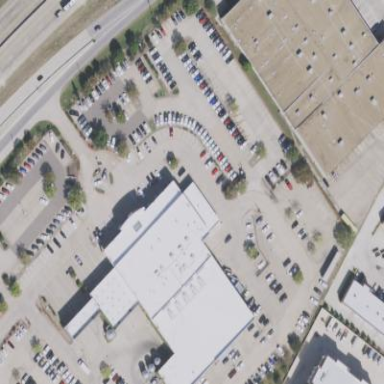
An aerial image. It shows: Building housing car shop.